Interaction volume radius: 5 \u00c5
Interaction volume height: 25 \u00c5
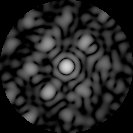
Disorder parameter: 0.5166